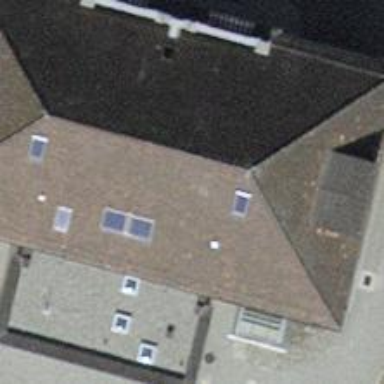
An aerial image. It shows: Building with hipped roof made of rosy brown roof tiles.